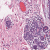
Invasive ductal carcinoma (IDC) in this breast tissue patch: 0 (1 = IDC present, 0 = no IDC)